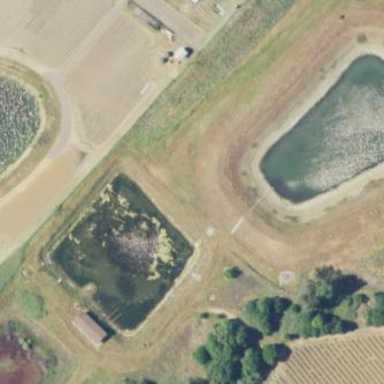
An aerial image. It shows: Pond which serves as water storage reservoir.